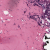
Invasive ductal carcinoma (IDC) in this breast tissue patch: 0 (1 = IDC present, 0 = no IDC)